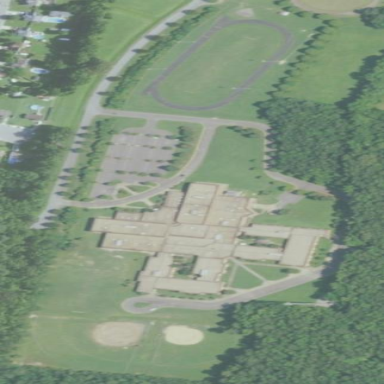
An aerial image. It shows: School.